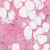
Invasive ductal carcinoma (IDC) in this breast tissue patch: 0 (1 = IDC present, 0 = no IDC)